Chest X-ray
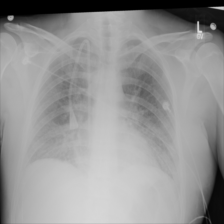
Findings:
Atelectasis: negative
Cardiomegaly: negative
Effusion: negative
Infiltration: negative
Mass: negative
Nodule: negative
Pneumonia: negative
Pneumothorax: negative
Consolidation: negative
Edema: positive
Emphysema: negative
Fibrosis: negative
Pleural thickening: negative
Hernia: negative